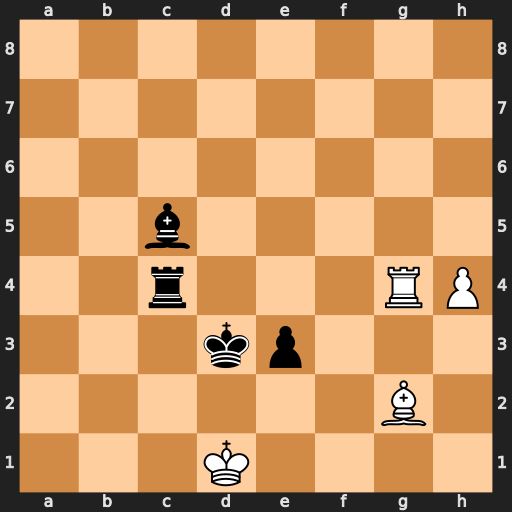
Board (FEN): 8/8/8/2b5/2r3RP/3kp3/6B1/3K4
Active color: w
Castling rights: -
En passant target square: -
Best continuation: Bf1+ e2+ Bxe2+